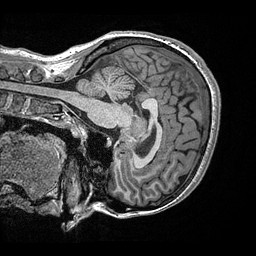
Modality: T1w
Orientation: sagittal
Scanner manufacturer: ge
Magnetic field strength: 3 T
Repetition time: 2.349 s
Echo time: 0.002968 s